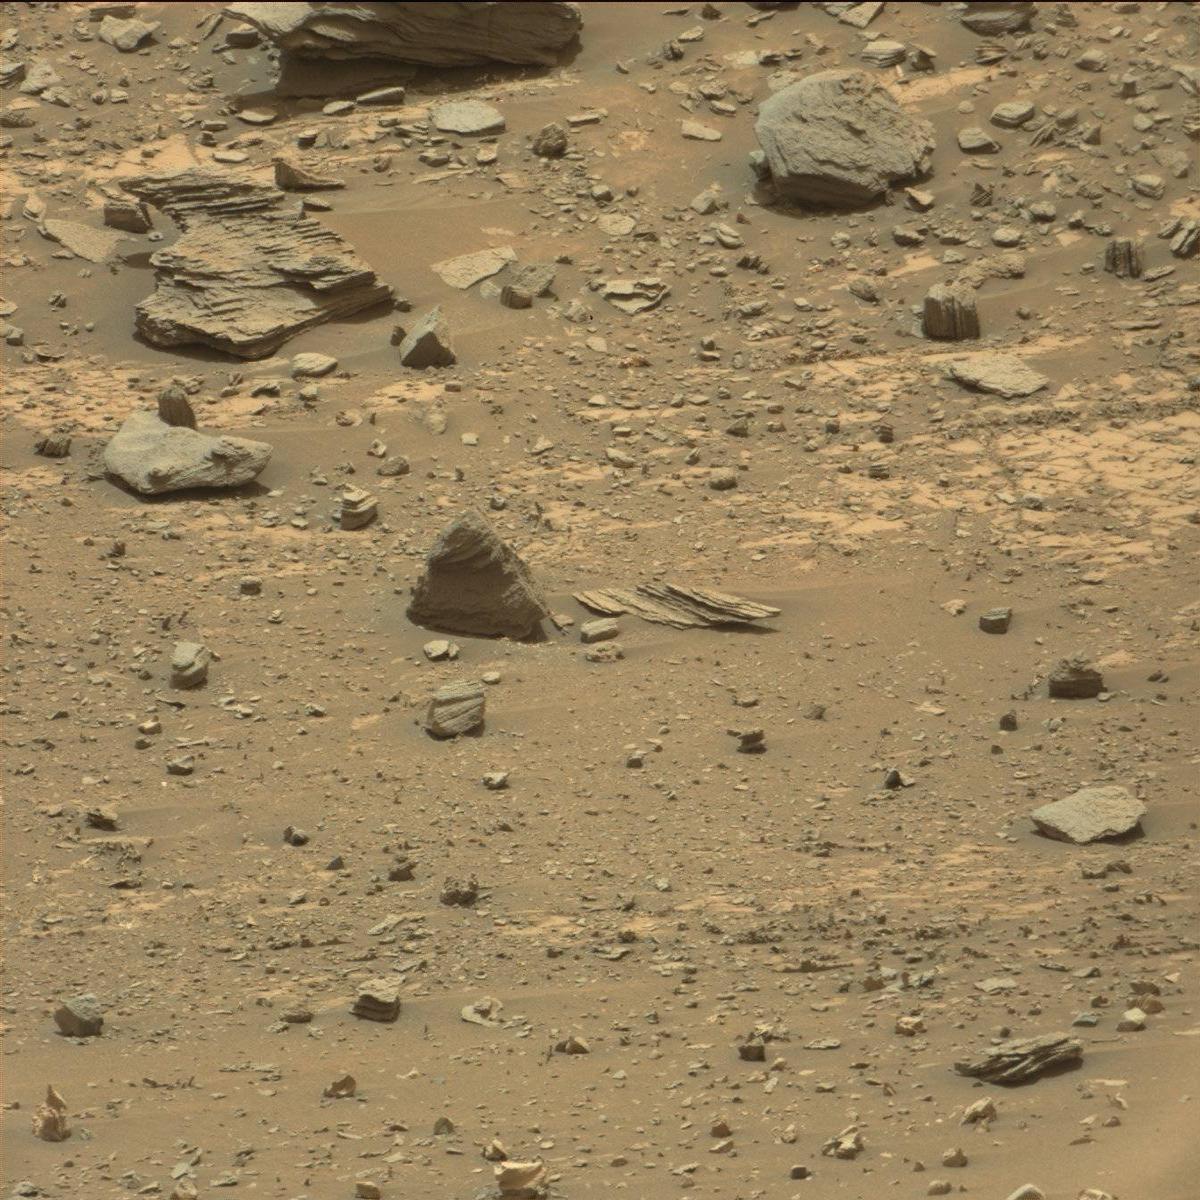
Terrain classes present: Bedrock, Rock, Sand / Soil